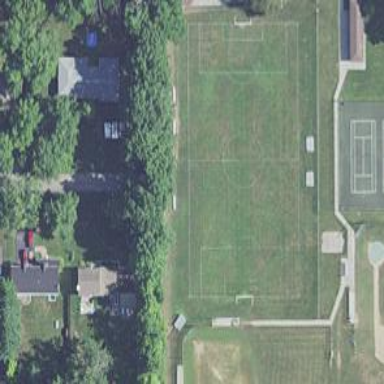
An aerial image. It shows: Soccer pitch for outdoor sports and leisure activities.